Question: I implement socket.io 1.2.1 server script on a Centos server, and open a client window on mozilla firefox (v34.0.5). I see many logs in my firebug console. please see <URL>

when I copy the socket.io server script to my localhost and run it, and open a client window, I dont see any logs in my firebug.
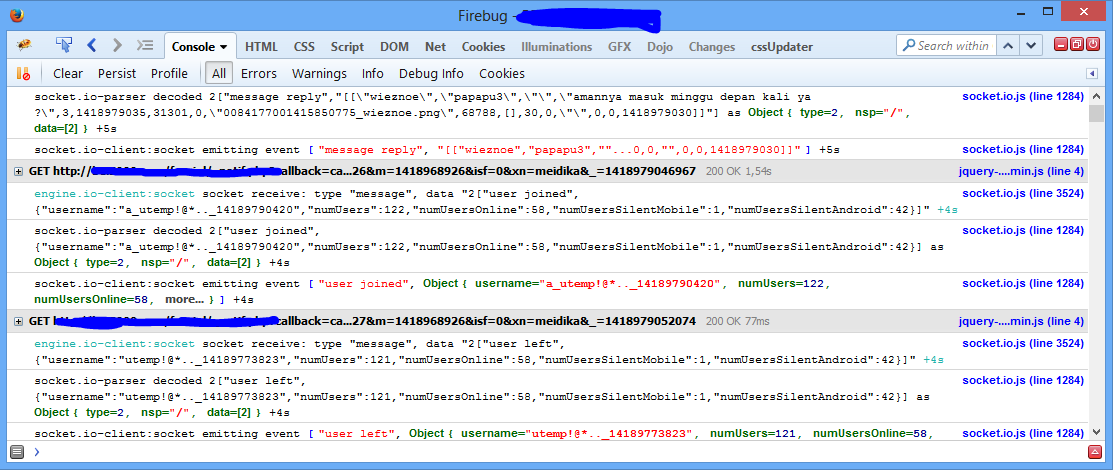
Answer: 'socket.io' uses the 'debug' module for its output. In node this means you toggle debug output via an environment variable called 'DEBUG'. In the browser however, debug output is toggled by setting 'localStorage.debug'. If you open up the console and do 'console.log(localStorage.debug);' you should see it output some non-empty string. If you set it to a blank string, the debug output should go away.